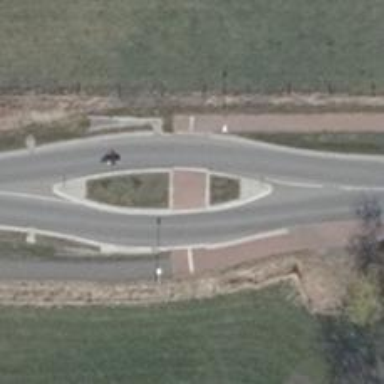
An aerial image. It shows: Crossing with central island that includes traffic calming measures.